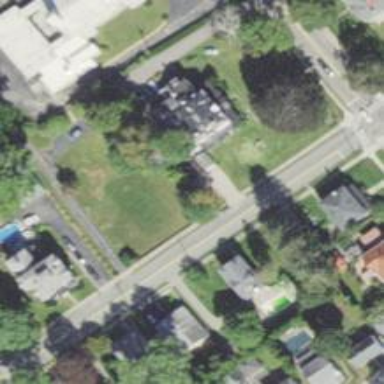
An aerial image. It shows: Residential driveway.